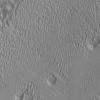
Label: not_dusty